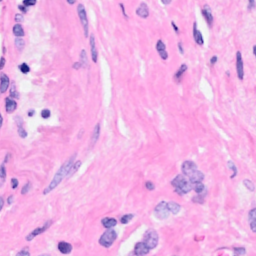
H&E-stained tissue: Breast